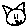
Label: cat